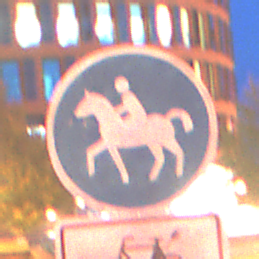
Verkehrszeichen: Reitweg
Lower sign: EinspurigeFahrzeugeFrei4
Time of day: Night
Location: Outdoor (Urban)
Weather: PartlyCloudy
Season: NotSpecified
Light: Artificial